Interaction volume radius: 10 \u00c5
Interaction volume height: 30 \u00c5
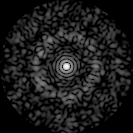
Disorder parameter: 0.8409